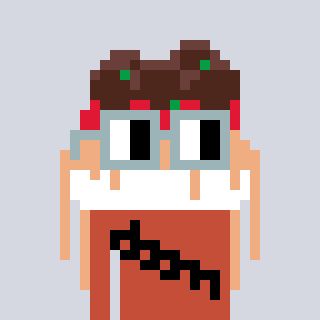
a pixel art character with square dark gray glasses, a spaghetti-shaped head and a rust-colored body on a cool background